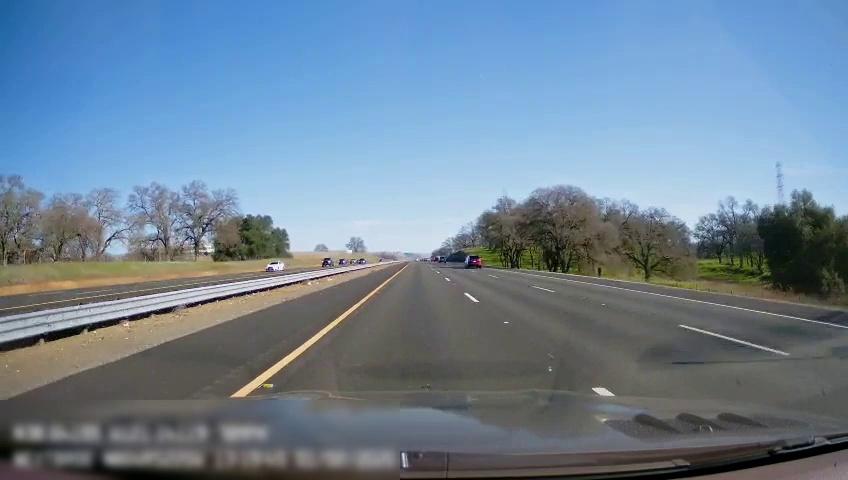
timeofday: Day
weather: Sunny
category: Drivable Space
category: Drivable Space
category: Vehicles | Car
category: Vehicles | Truck
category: Vehicles | Truck
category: Vehicles | Car
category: Vehicles | Van
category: Vehicles | Car
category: Lanes | Opposite Lane
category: Lanes | Opposite Lane
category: Lanes | Current Lane
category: Lanes | Current Lane
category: Lanes | Alternate Lane
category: Lanes | Alternate Lane